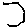
Label: hexagon